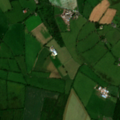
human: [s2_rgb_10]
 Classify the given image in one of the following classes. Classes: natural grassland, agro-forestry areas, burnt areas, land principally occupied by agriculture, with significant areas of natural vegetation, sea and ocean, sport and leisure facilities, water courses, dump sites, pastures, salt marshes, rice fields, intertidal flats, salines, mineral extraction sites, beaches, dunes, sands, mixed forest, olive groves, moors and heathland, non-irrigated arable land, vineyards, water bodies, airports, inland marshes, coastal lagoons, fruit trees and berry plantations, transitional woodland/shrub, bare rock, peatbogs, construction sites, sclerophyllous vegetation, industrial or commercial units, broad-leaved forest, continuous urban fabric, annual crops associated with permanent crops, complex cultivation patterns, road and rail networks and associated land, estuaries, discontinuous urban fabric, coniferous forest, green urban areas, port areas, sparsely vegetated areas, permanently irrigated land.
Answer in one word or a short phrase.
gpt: pastures